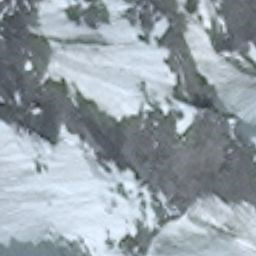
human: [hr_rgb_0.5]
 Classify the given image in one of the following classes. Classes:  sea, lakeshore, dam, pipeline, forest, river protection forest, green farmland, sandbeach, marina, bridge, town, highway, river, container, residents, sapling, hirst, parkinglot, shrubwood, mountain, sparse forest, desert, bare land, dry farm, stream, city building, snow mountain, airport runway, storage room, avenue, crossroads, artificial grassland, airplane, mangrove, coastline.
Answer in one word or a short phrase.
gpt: snow mountain